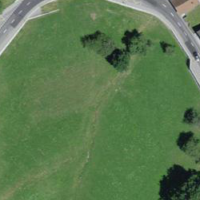
EUNIS habitat code: 24
Species observed at this site:
Phoenicurus ochruros
Motacilla alba